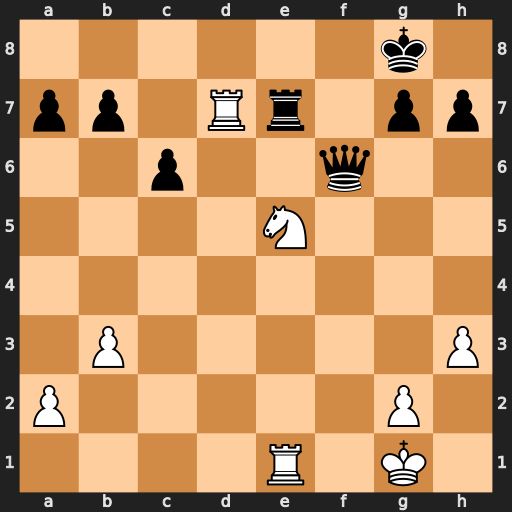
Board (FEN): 6k1/pp1Rr1pp/2p2q2/4N3/8/1P5P/P5P1/4R1K1
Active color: w
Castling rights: -
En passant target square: -
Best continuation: Rd8+ Qf8 Rxf8+